Question: I'm working on an application in eclipse emulator "Nexus one" and i'm trying to add buttons onto the format. When I add the buttons they are fine. When I add my own text into the button I get a hardcode warning. So I would carry on and add the "@string/" which gets rid of the errors/warnings, but the problem is that the "@string/" shows up as text on the button.
-So how do I make the buttons say just Profile and Calendar without errors and or the @string/
I have no idea on how to fix this. here is code and pictures:
'''
<Button
android:id="@+id/button1"
android:layout_width="wrap_content"
android:layout_height="wrap_content"
android:layout_alignParentLeft="true"
android:layout_alignParentTop="true"
android:text="@string/Profile"
android:onClick="profile" />
<Button
android:id="@+id/button2"
android:layout_width="wrap_content"
android:layout_height="wrap_content"
android:layout_alignParentLeft="true"
android:layout_below="@+id/button1"
android:layout_marginTop="20dp"
android:text="@string/Calendar"
android:onClick="calendar"/>
'''

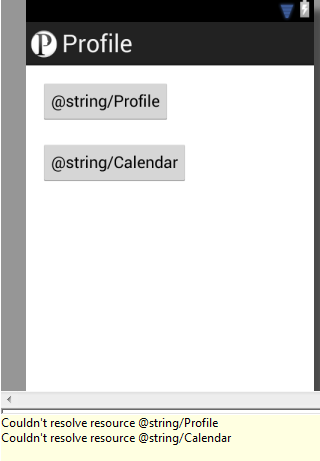
Answer: Simple remove '@string/' from your 'android:text' attribute. Thus each button would look like this:
'''
<Button
android:id="@+id/button1"
android:layout_width="wrap_content"
android:layout_height="wrap_content"
android:layout_alignParentLeft="true"
android:layout_alignParentTop="true"
android:text="Profile"
android:onClick="profile" />
'''
'@string/my_string_name' is used to reference Strings defined in a strings.xml resource file.
The other (and the "proper") way to fix these errors is to define these strings in XML.
If you edit strings.xml and add lines such as '<string name="Profile">Profile</string>', these errors will go away, and you will be on the way to having an app that is capable of being easily translated to other languages.